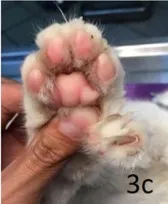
14-year-old neutered Mexican male cat. (a,b) Head: in an equilateral triangle. Paws: short, of medium bone, strong musculature, medium-sized feet, round, and compact.
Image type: medical_photograph (skin_photograph)